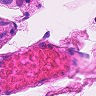
Metastatic tissue present: no